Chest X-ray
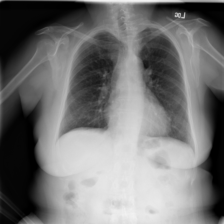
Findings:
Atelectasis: negative
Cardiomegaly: negative
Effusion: negative
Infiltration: negative
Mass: negative
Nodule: negative
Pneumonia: negative
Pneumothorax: negative
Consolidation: negative
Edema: negative
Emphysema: negative
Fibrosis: negative
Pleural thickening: negative
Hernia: negative